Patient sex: M
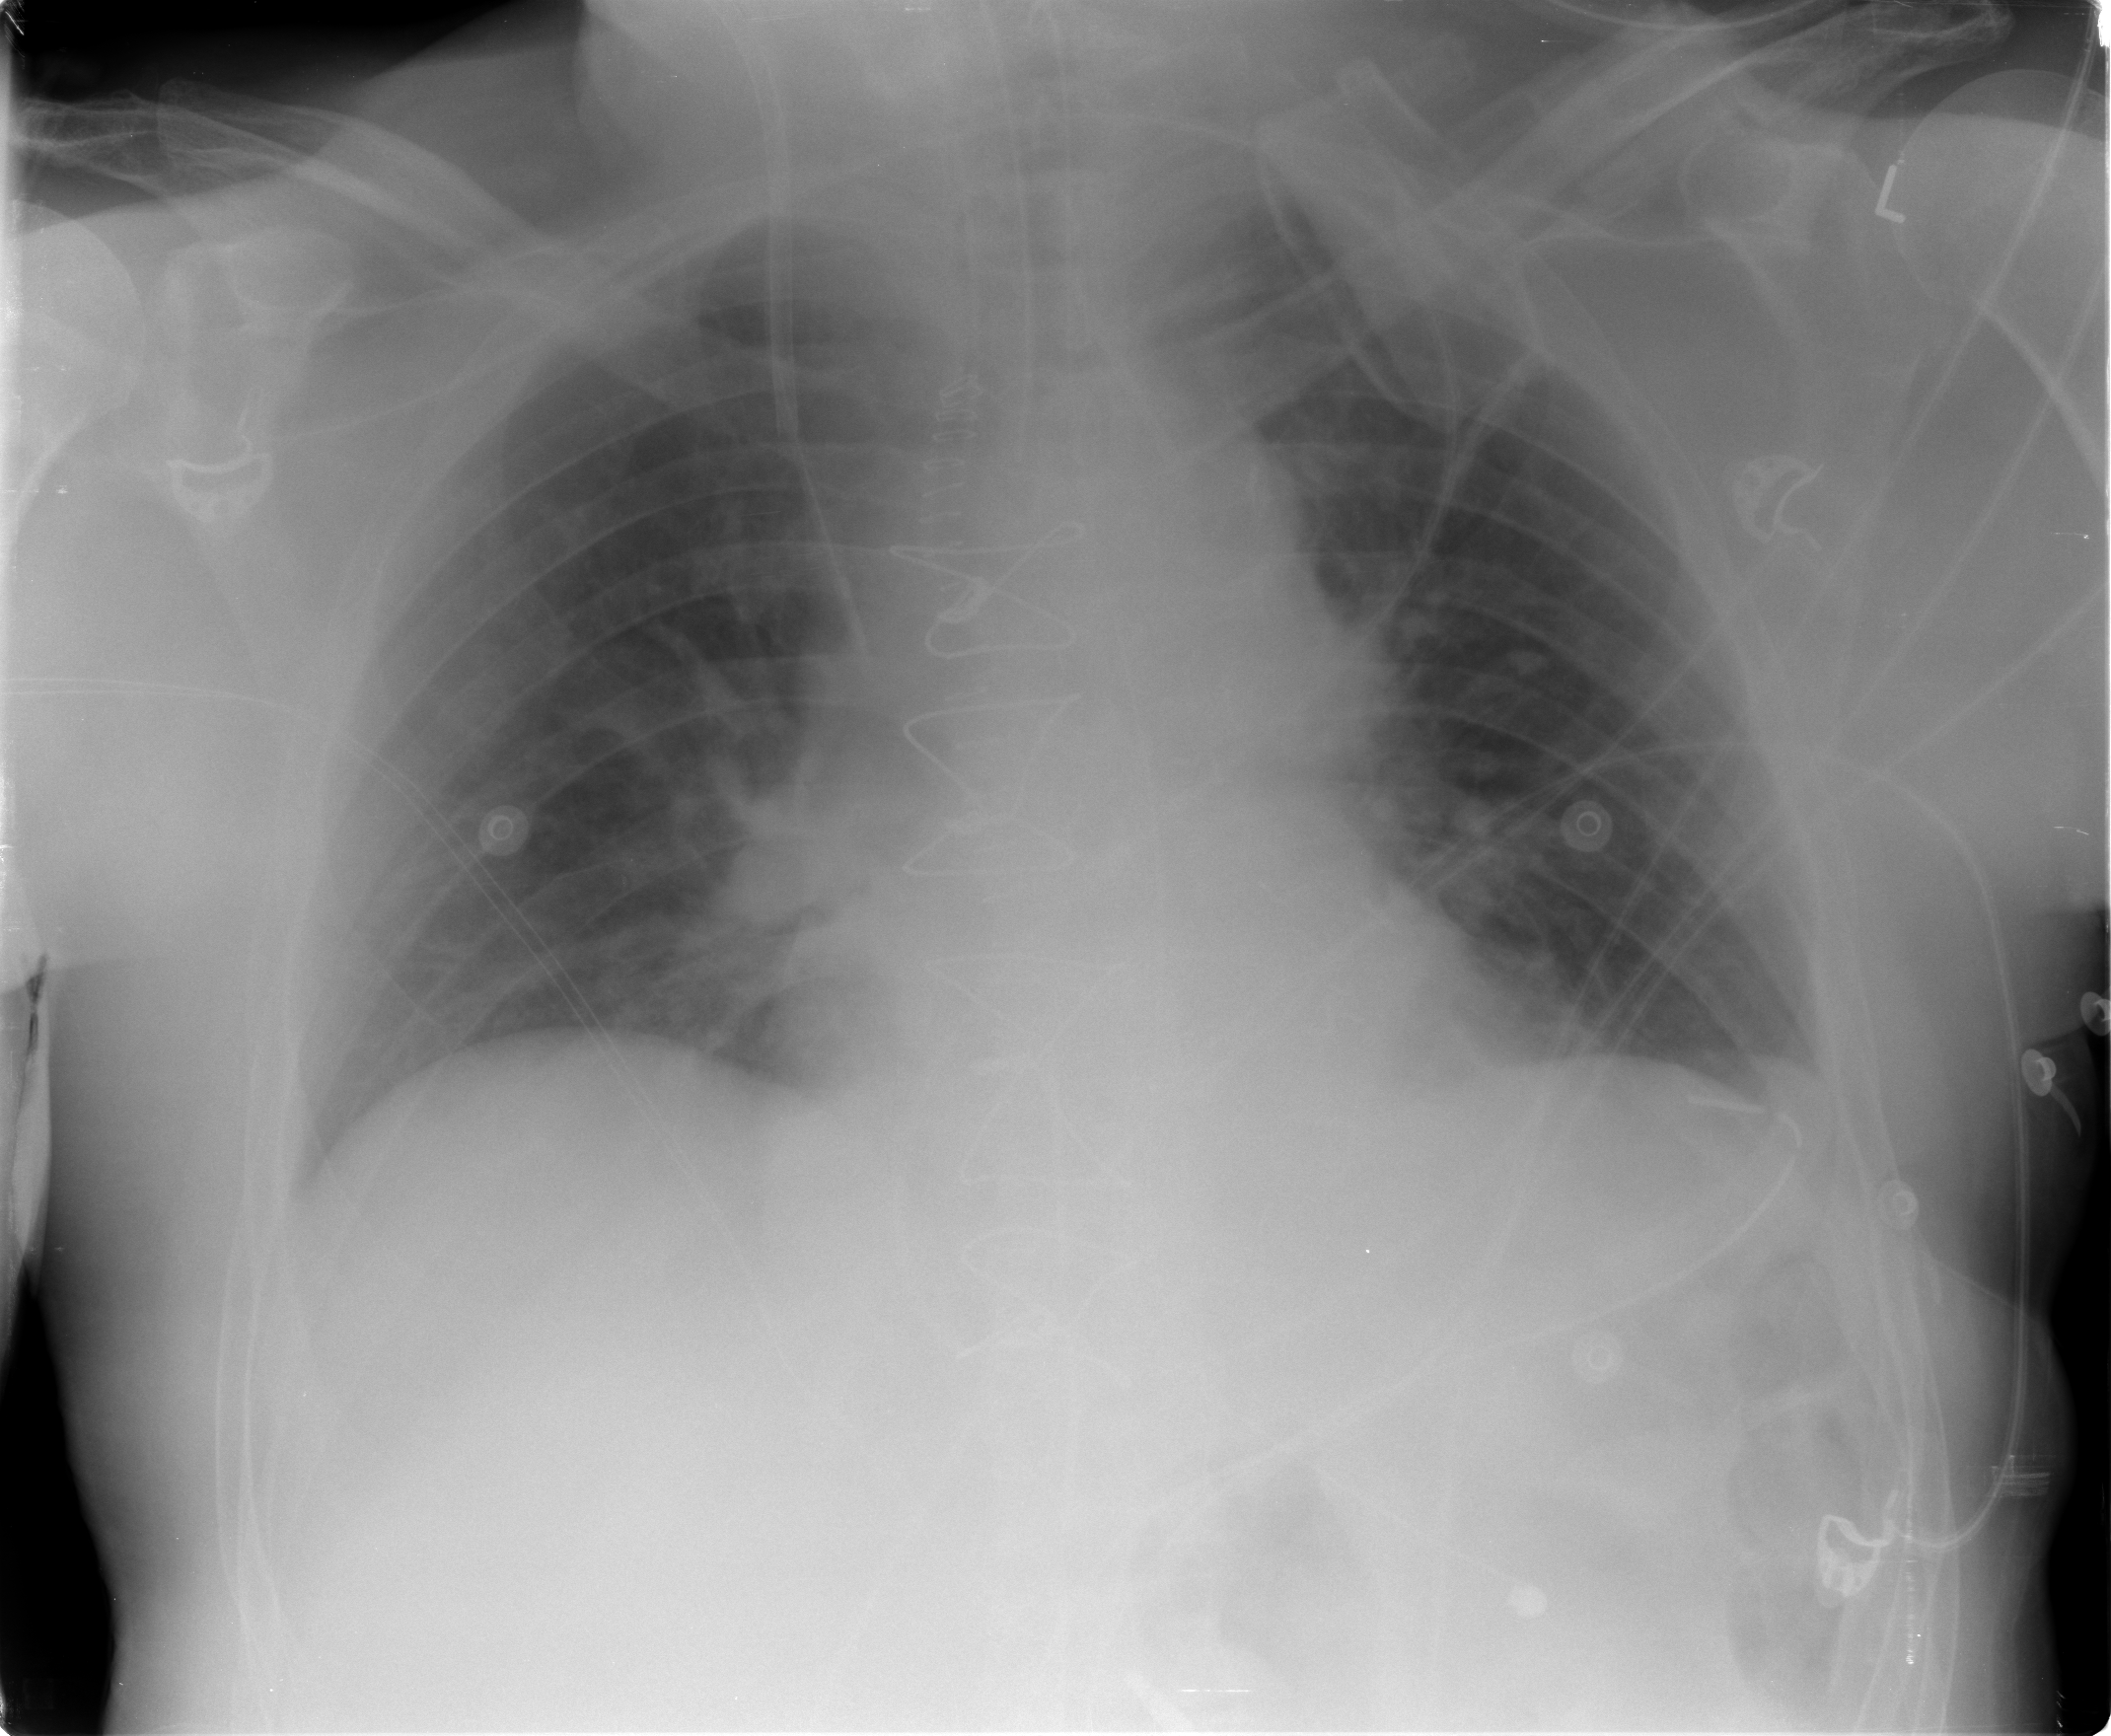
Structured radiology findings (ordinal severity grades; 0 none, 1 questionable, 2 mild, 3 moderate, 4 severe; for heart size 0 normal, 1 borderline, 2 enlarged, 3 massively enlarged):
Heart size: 0
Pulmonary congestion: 2
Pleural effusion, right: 0
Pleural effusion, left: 0
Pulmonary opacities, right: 0
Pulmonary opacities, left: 0
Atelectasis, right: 0
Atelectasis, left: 0